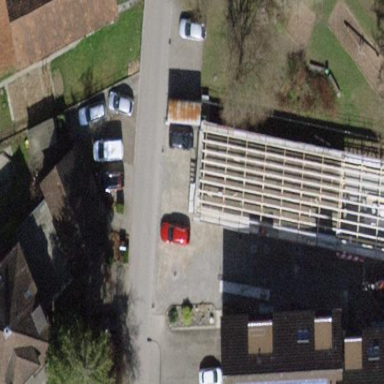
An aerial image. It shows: Garage building.